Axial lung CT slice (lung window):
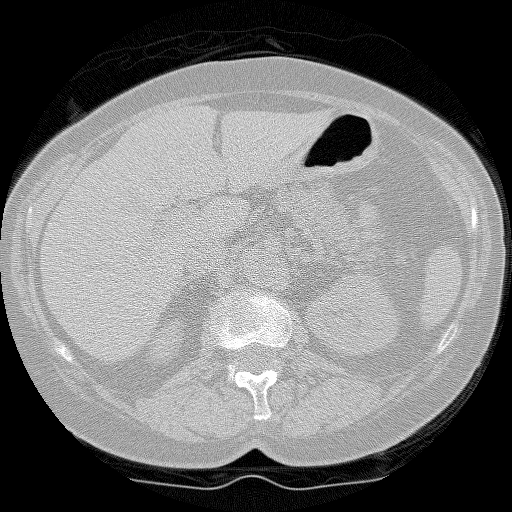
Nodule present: no